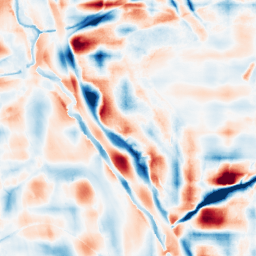
Category: wavelet
Decomposition family: wavelet_reverse_biorthogonal
Decomposition parameters: wavelet: rbio5.5
level: 5
Upsampling method: edge_directed
Upsampling parameters: scale: 2
Upsampling scale: 2